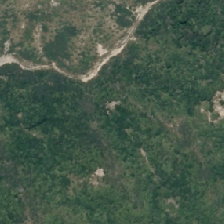
Land cover: broadleaved_indigenous_hardwood